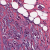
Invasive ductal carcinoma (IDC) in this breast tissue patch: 1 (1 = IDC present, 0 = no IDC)